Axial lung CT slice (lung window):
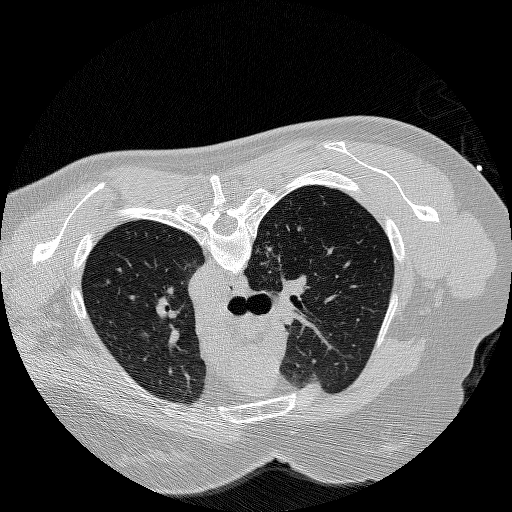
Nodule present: yes
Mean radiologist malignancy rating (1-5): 5